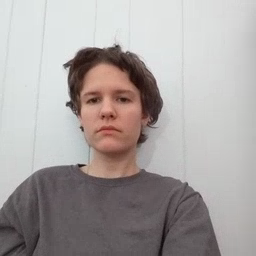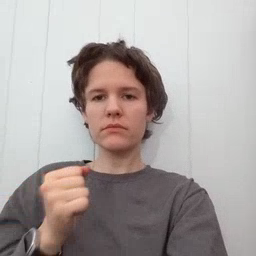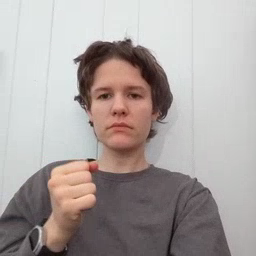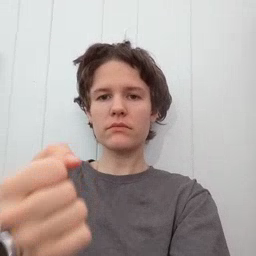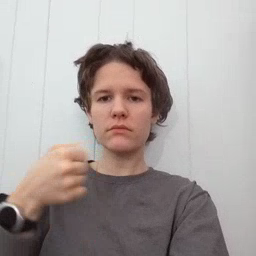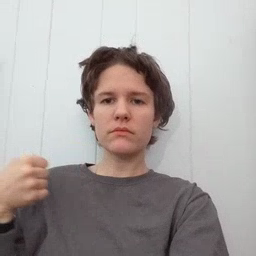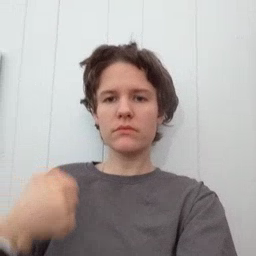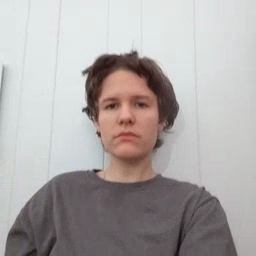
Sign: refrigerator